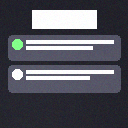
Screen state: on